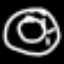
Label: donut